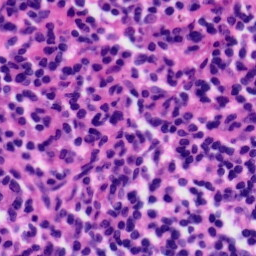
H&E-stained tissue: Tonsil